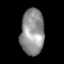
Tissue: lung
Cell type: Endothelial cells
Senescence score: 0.2274
Nuclear area (px): 1056
Mean DAPI intensity: 144.605